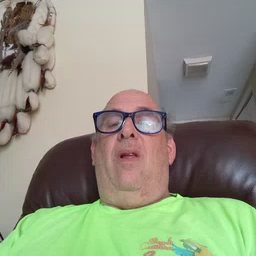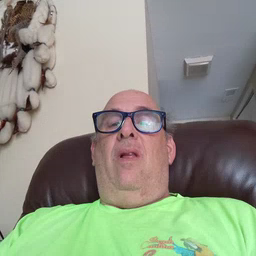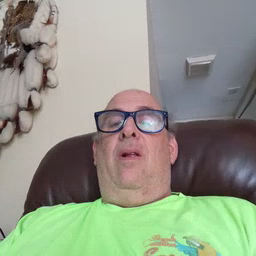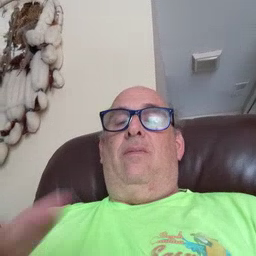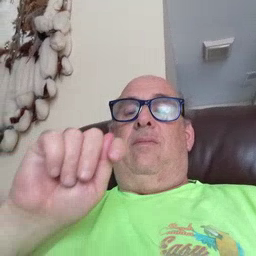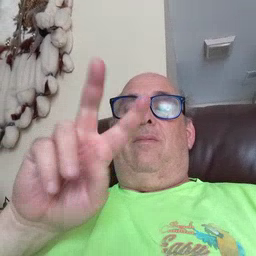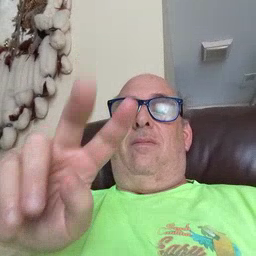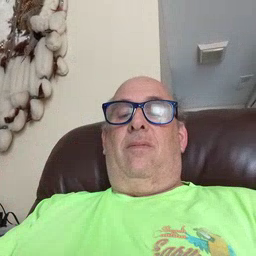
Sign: TV